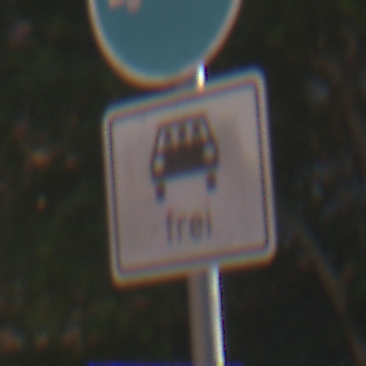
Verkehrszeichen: MehrfachbesetzePersonenkraftwagenFrei
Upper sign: Busssonderstreifen
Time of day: MorningAfternoon
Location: Outdoor (Suburban)
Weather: PartlyCloudy
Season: NotSpecified
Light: Natural